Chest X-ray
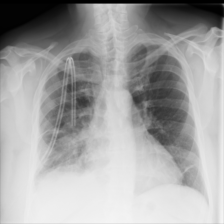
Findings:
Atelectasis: positive
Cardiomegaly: negative
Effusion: positive
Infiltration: negative
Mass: negative
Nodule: negative
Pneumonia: negative
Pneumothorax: positive
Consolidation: negative
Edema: negative
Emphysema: negative
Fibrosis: negative
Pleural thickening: negative
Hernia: negative